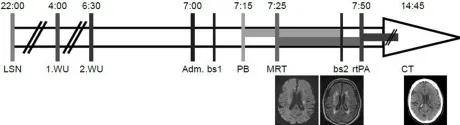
Time course of the reported case. Shows the actual course,. Exemplary slices of the diffusion weighted imaging (left) and fluid-attenuated inversion recovery (middle) sequences at admission as well as the control CT at day 1 (right) are shown in the last row of (A). By comparing the actual starting point of intravenous thrombolysis (7:50) with the hypothetical one (8:40), where idarucizumab is applied after receiving the results of the first blood sample and after cerebral imaging, the reduction of the door-to-needle time is comprehensible.
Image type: radiology (mri)